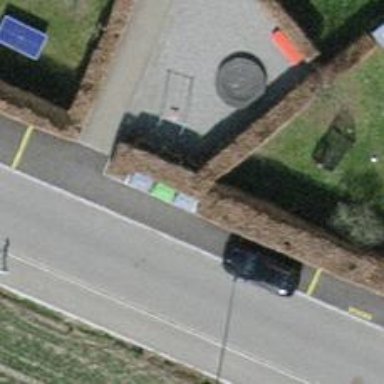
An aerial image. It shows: Hedge acting as barrier.